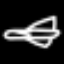
Label: airplane